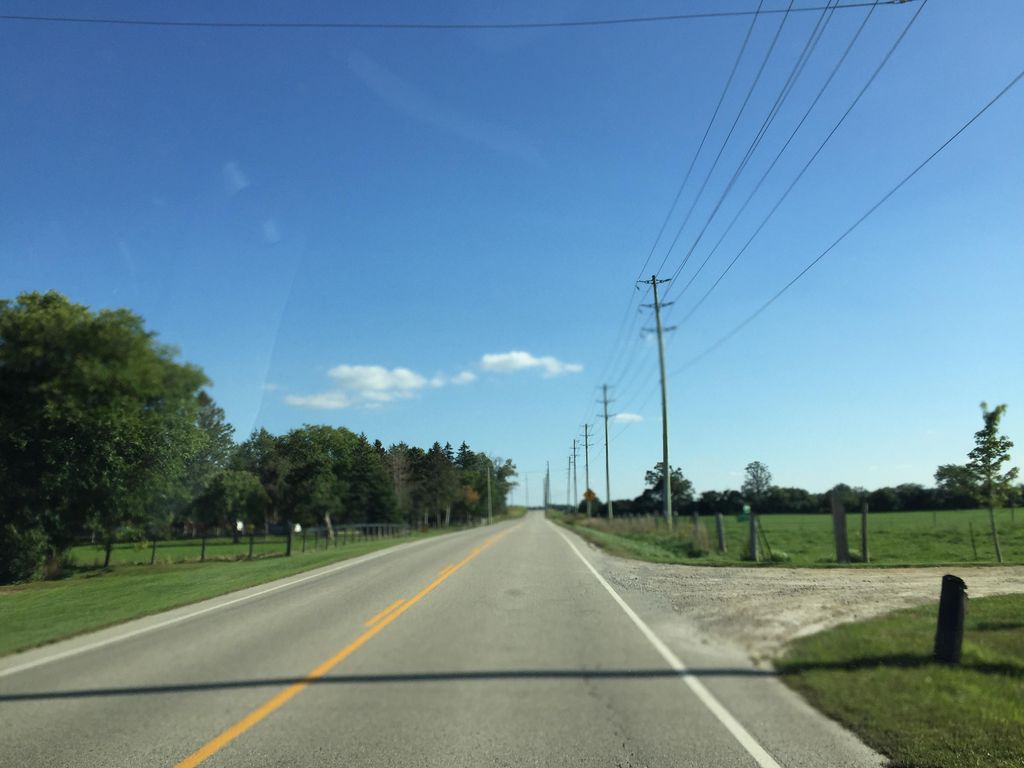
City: kitchener-waterloo